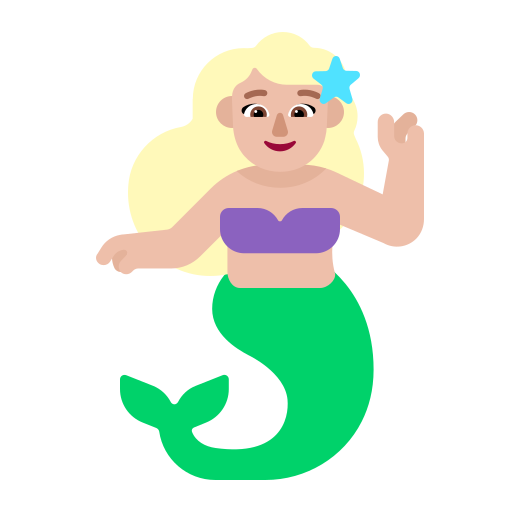
woman merpeople flat  light